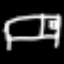
Label: bed